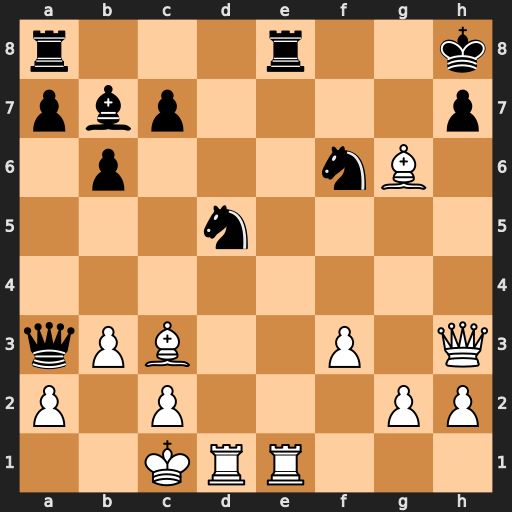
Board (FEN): r3r2k/pbp4p/1p3nB1/3n4/8/qPB2P1Q/P1P3PP/2KRR3
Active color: w
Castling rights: -
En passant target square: -
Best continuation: Bb2 Qxb2+ Kxb2